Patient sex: M
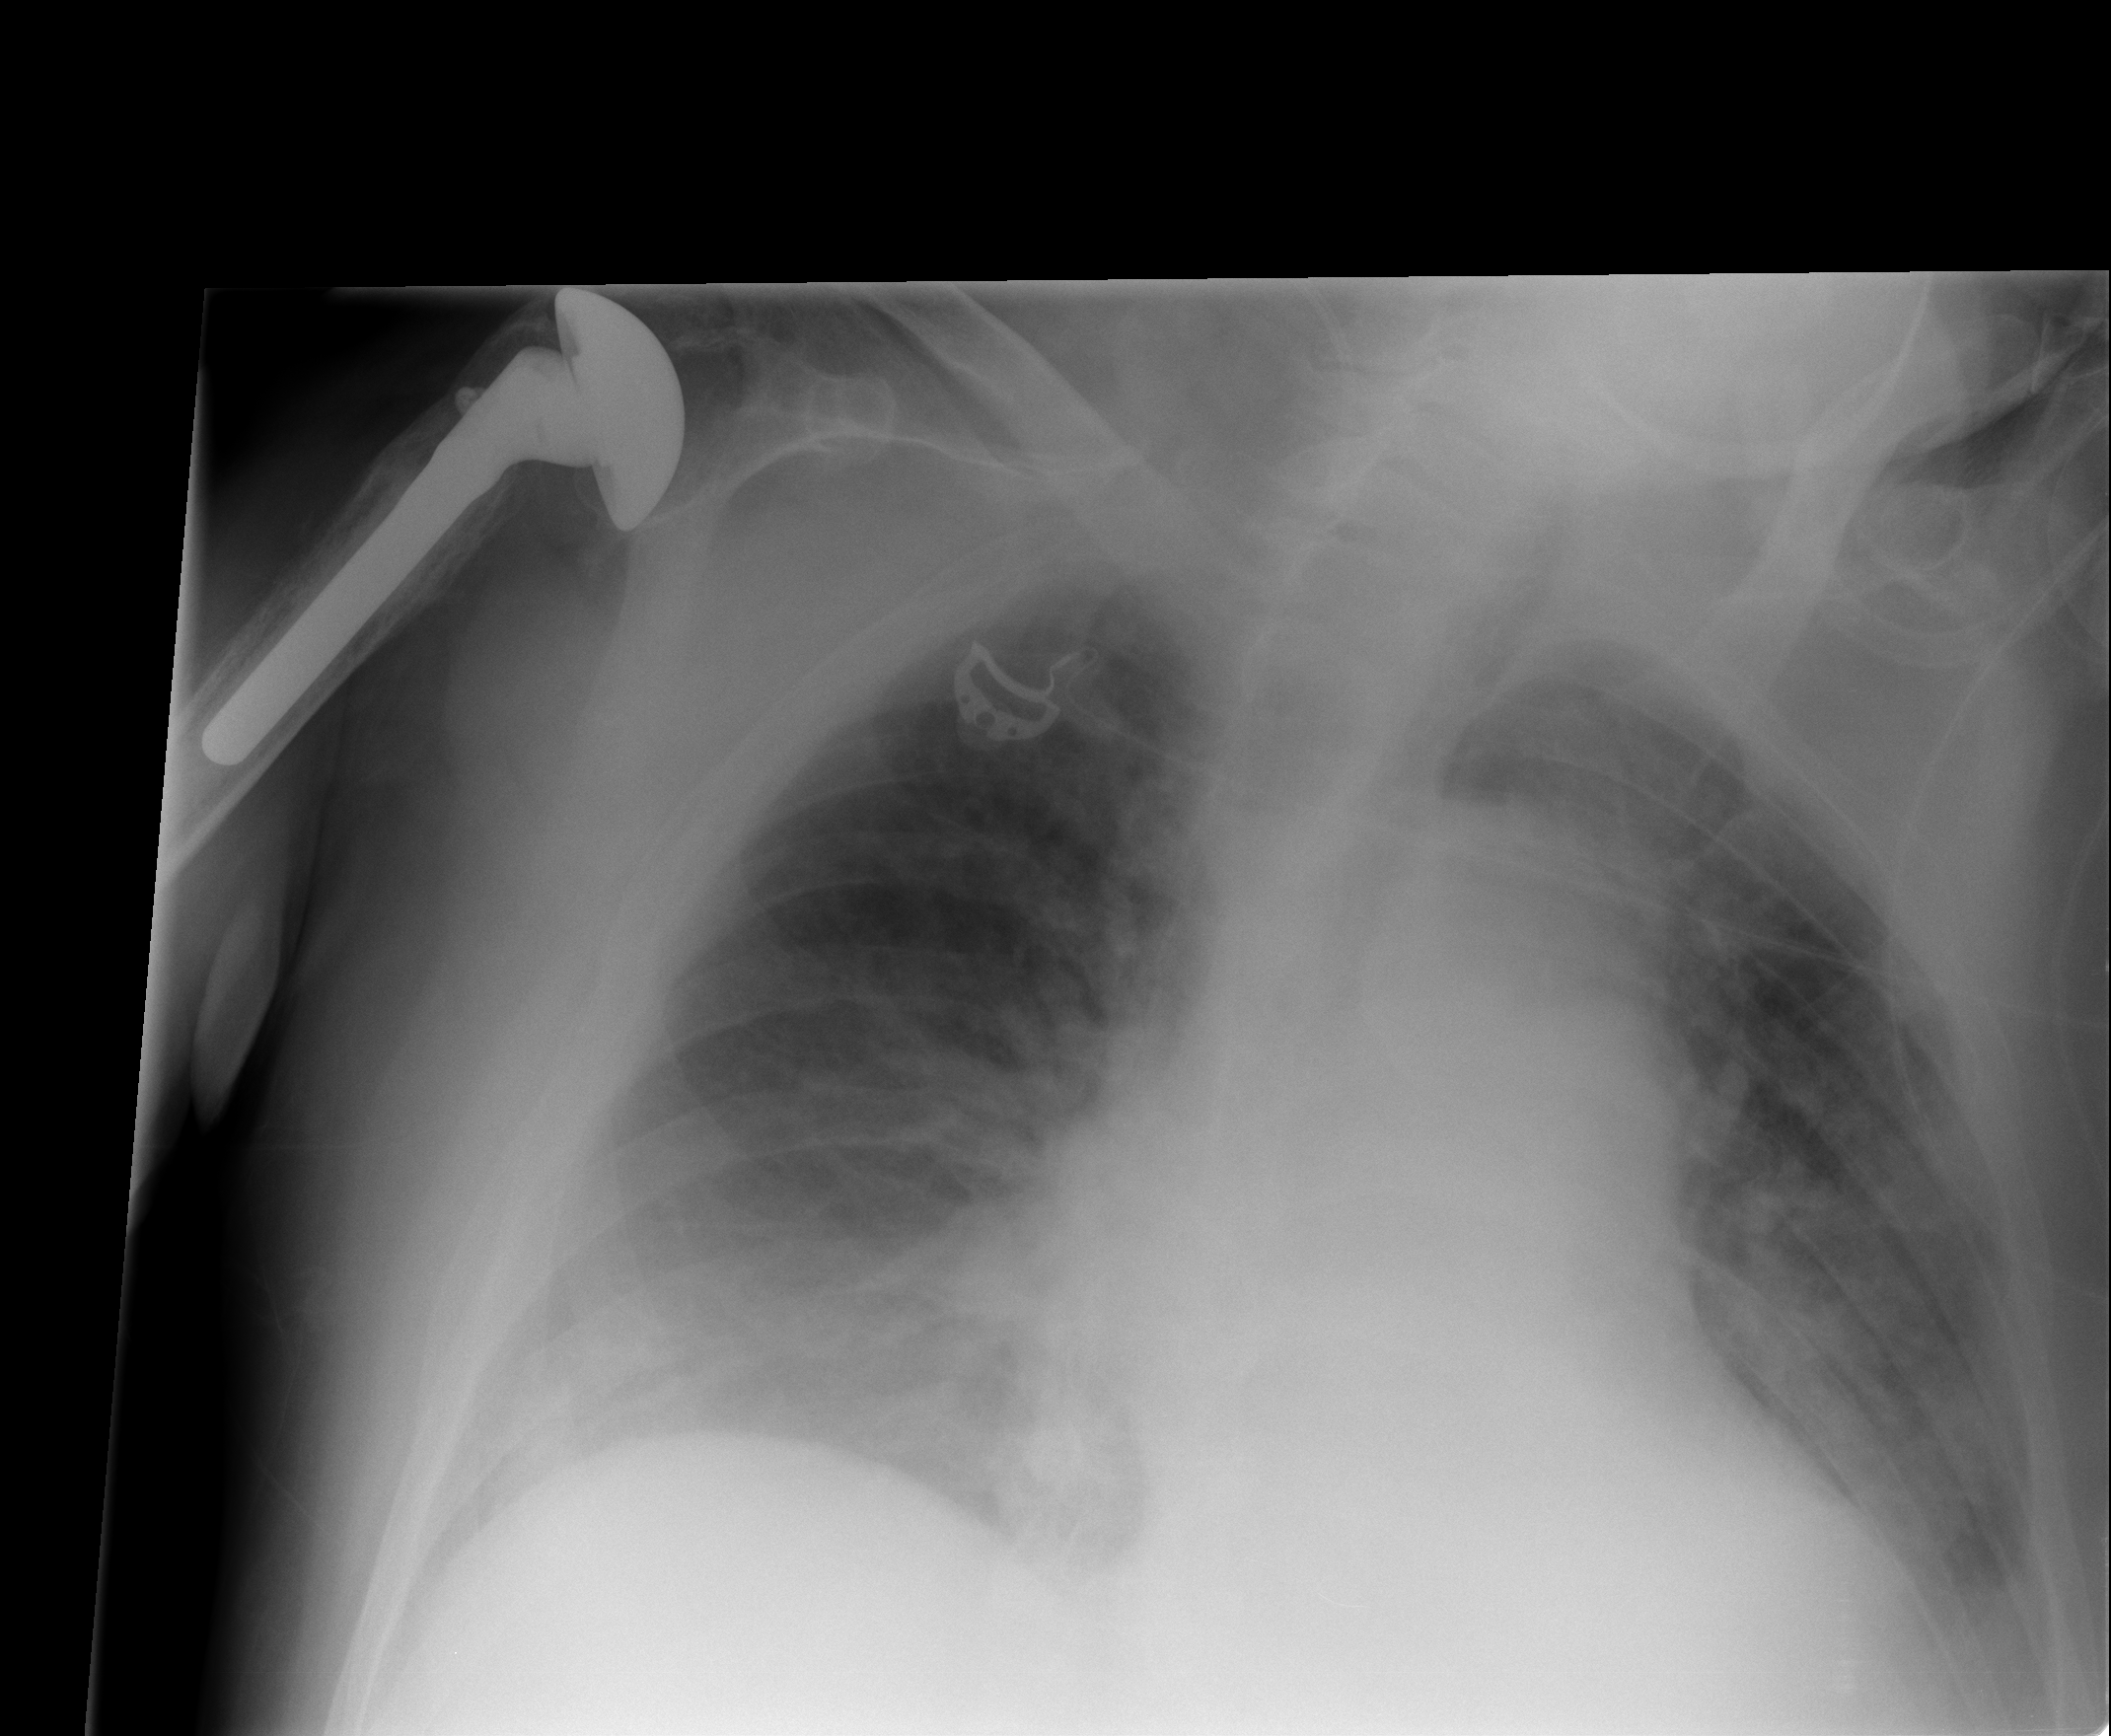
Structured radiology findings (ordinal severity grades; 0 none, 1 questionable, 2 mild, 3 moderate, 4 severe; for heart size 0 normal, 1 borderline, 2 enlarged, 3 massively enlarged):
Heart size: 0
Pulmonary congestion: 2
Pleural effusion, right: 0
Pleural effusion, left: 1
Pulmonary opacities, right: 2
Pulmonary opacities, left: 0
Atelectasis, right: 2
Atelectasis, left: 2